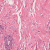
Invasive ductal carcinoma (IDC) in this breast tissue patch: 0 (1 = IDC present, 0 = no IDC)